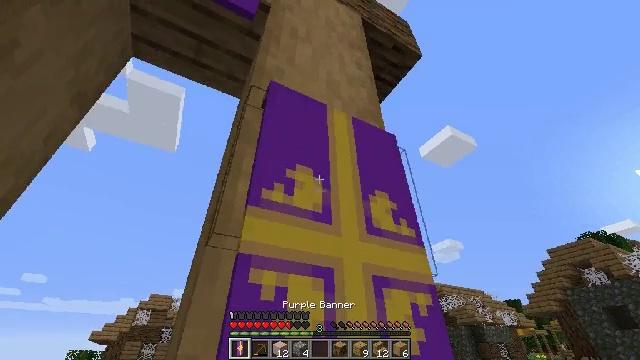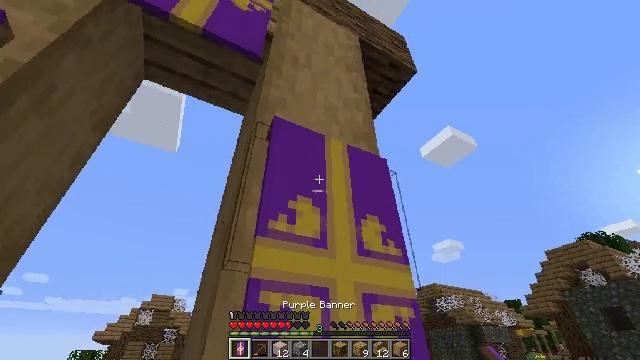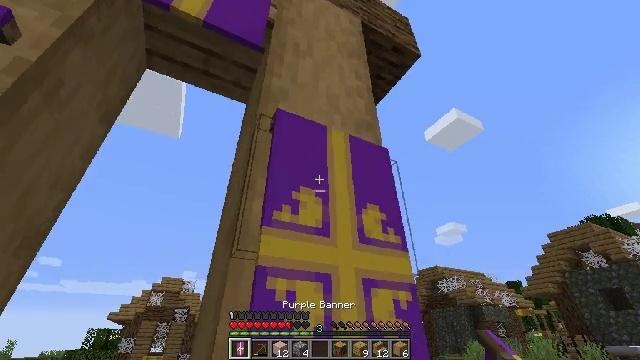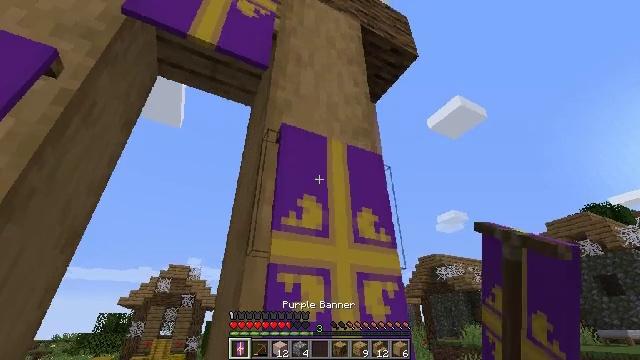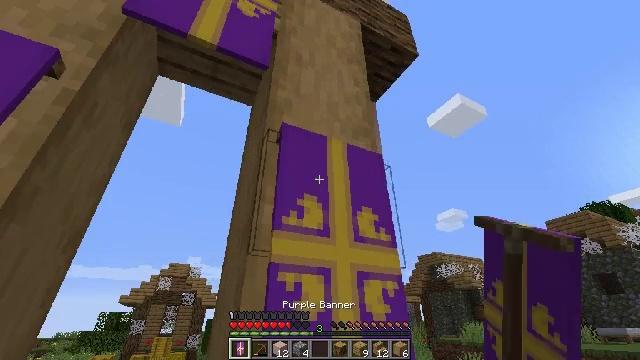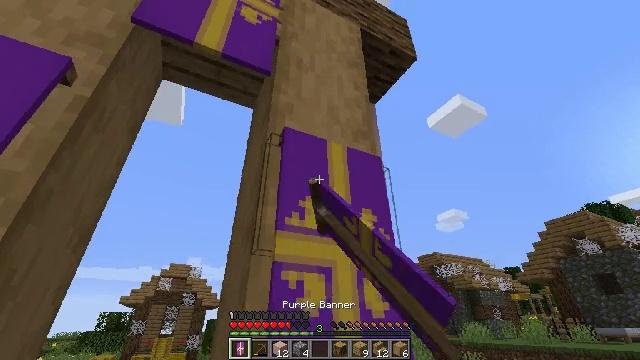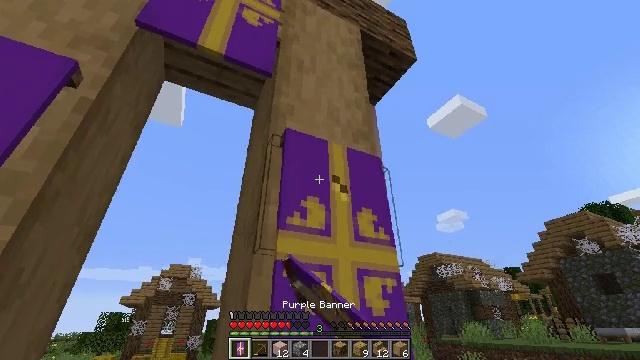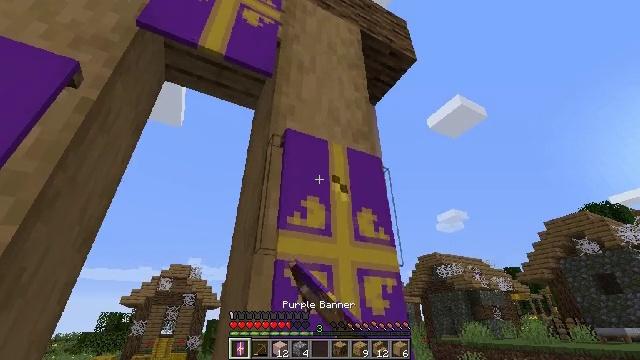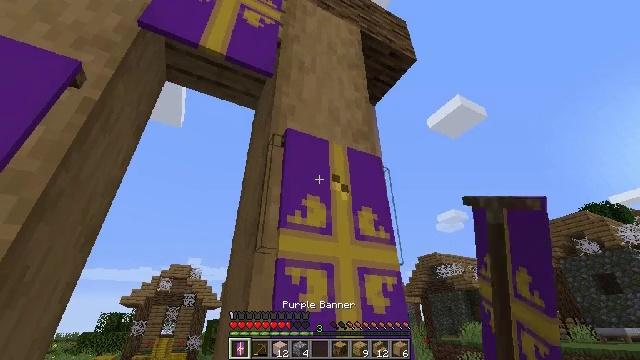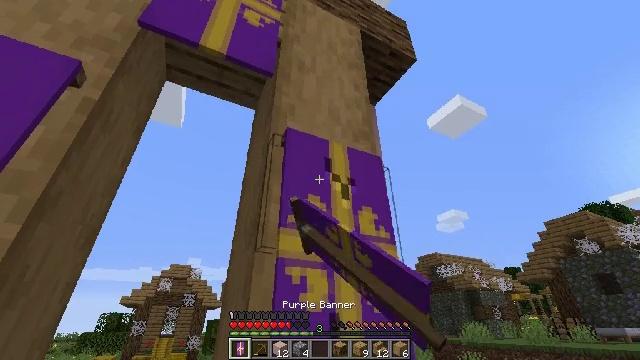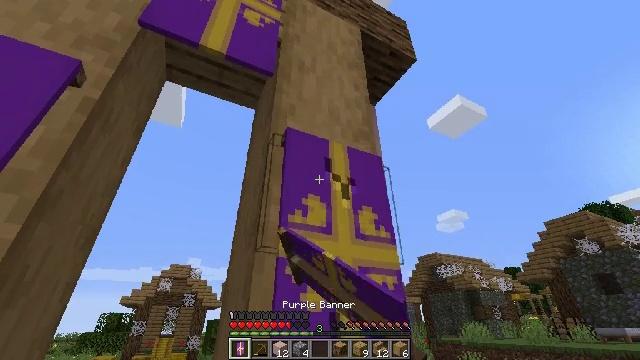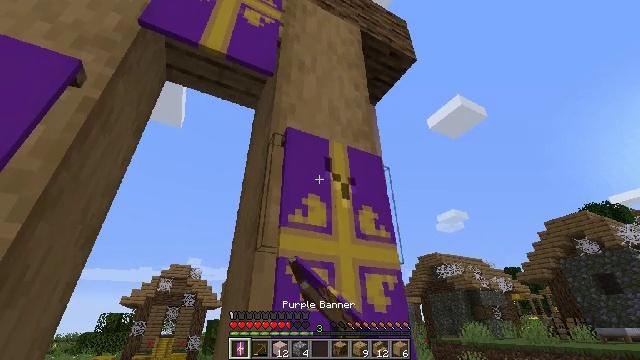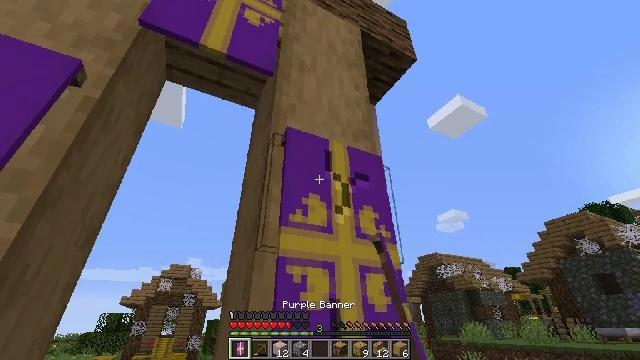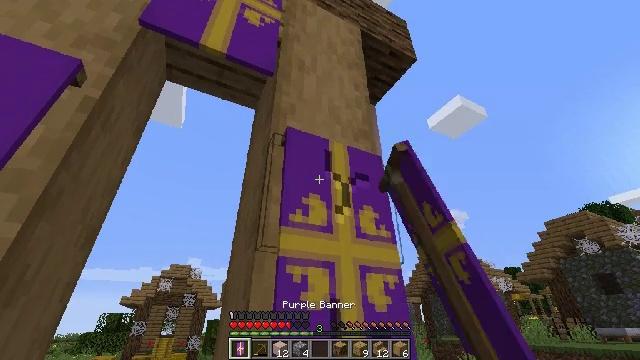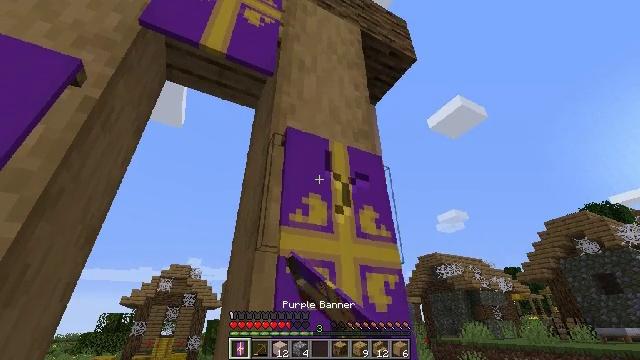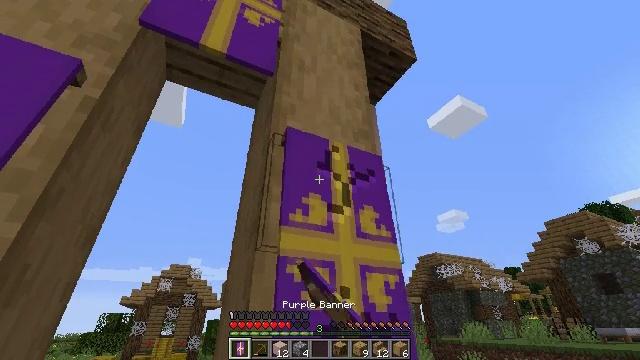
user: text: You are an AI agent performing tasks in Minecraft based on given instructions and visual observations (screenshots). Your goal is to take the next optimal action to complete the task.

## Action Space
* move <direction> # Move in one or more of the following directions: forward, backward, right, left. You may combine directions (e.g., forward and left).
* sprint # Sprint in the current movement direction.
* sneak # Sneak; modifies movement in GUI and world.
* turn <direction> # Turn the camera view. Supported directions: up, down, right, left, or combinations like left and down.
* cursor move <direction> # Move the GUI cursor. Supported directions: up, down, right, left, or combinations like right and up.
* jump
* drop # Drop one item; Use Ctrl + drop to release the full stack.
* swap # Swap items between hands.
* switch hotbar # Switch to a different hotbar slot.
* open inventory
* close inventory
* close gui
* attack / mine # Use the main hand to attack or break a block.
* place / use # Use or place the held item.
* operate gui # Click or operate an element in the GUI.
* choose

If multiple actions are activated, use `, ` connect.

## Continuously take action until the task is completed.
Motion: motion action
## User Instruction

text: Collect the purple wall banner by breaking it.
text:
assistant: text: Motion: move back
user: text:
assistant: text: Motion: move back, turn down
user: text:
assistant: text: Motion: turn down
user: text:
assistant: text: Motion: attack / mine
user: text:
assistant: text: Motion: attack / mine
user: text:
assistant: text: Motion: attack / mine
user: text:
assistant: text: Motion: attack / mine
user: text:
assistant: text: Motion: attack / mine
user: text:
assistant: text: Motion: attack / mine
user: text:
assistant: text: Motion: attack / mine
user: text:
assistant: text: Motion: attack / mine
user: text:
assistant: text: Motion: attack / mine
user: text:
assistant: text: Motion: attack / mine
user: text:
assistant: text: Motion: attack / mine
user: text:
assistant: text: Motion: attack / mine
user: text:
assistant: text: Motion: attack / mine
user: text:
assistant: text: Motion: attack / mine
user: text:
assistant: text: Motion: attack / mine
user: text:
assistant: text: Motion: attack / mine
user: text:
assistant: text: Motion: attack / mine
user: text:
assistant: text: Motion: attack / mine
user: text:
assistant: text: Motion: attack / mine
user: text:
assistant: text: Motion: attack / mine
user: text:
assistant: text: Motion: attack / mine
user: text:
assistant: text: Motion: attack / mine
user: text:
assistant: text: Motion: attack / mine
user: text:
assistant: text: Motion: attack / mine
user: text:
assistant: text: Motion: attack / mine
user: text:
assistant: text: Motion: attack / mine
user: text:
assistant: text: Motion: move back, attack / mine